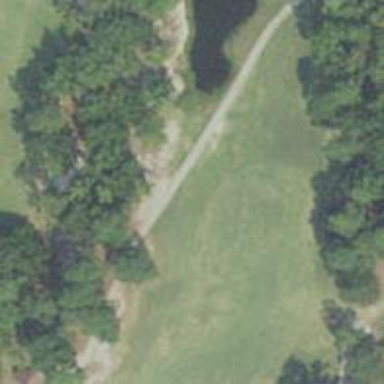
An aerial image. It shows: Golf hole.